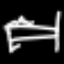
Label: bed